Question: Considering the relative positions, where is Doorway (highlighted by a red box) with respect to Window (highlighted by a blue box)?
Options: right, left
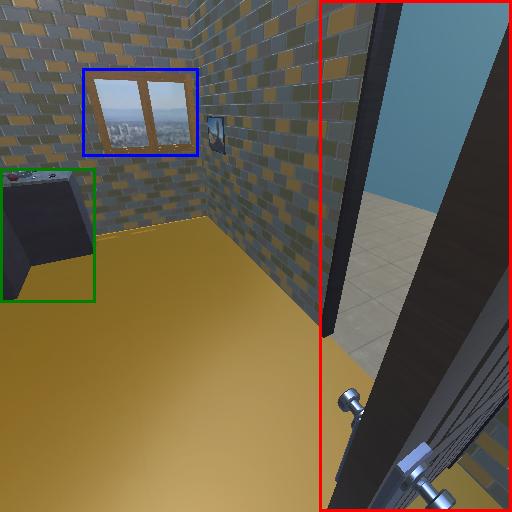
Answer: right